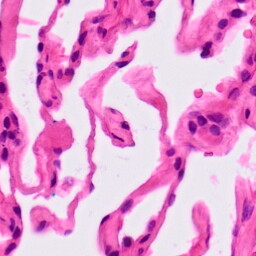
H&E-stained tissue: Lung